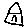
Label: house